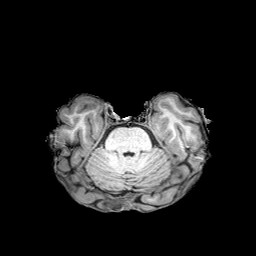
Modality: T1w
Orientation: coronal
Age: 75
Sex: female
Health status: healthy